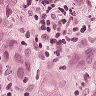
Metastatic tissue present: yes